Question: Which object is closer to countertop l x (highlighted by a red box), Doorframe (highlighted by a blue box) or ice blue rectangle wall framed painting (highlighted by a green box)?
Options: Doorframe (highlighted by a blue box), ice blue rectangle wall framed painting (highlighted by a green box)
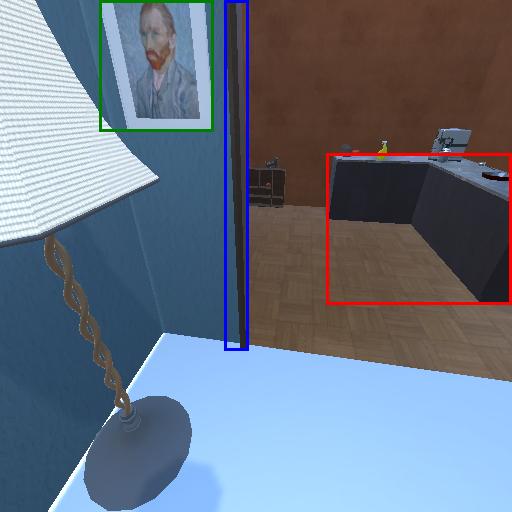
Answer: Doorframe (highlighted by a blue box)